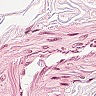
Metastatic tissue present: no